Question: How do i define a following layout in my xml file:

I hope you got it from image that i want to display TextView1 on 1st Row, and in 2nd Row, TextView2 on Left and TextView3 on Right side.
How do i define this layout?
i know the layout_gravity attribute but not getting success, so pls share your code
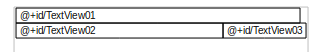
Answer: I think this solve your problem

'''
<LinearLayout android:id="@+id/LinearLayout01"
android:layout_width="fill_parent" android:layout_height="fill_parent"
xmlns:android="http://schemas.android.com/apk/res/android"
android:orientation="vertical">
<TableLayout android:id="@+id/TableLayout01"
android:layout_height="wrap_content" android:layout_width="fill_parent"
android:stretchColumns="0">
<TableRow android:id="@+id/TableRow01" android:layout_height="wrap_content"
android:layout_width="fill_parent">
<TextView android:text="@+id/TextView01" android:id="@+id/TextView01"
android:layout_width="wrap_content" android:layout_height="wrap_content"></TextView>
</TableRow>
<TableRow android:id="@+id/TableRow02" android:layout_height="wrap_content"
android:layout_width="fill_parent">
<TextView android:text="@+id/TextView03" android:id="@+id/TextView03"
android:layout_width="wrap_content" android:layout_height="wrap_content"></TextView>
<TextView android:text="@+id/TextView04" android:id="@+id/TextView04"
android:layout_width="wrap_content" android:layout_height="wrap_content"></TextView>
</TableRow>
</TableLayout>
</LinearLayout>
'''
'''
<LinearLayout android:id="@+id/LinearLayout01"
android:layout_width="fill_parent" android:layout_height="fill_parent"
xmlns:android="http://schemas.android.com/apk/res/android"
android:orientation="vertical">
<TextView android:text="@+id/TextView01" android:id="@+id/TextView01" android:layout_height="wrap_content" android:layout_width="fill_parent"></TextView>
<LinearLayout android:id="@+id/LinearLayout02"
android:layout_height="wrap_content" android:layout_width="fill_parent">
<TextView android:text="@+id/TextView02" android:id="@+id/TextView02"
android:layout_height="wrap_content" android:layout_width="fill_parent"
android:layout_weight="1"></TextView>
<TextView android:text="@+id/TextView03" android:id="@+id/TextView03"
android:layout_width="wrap_content" android:layout_height="wrap_content"></TextView>
</LinearLayout>
</LinearLayout>
'''

'''
<LinearLayout android:id="@+id/LinearLayout01"
android:layout_width="fill_parent" android:layout_height="fill_parent"
xmlns:android="http://schemas.android.com/apk/res/android"
android:orientation="vertical">
<TextView android:text="@+id/TextView01" android:id="@+id/TextView01" android:layout_height="wrap_content" android:layout_width="fill_parent" android:layout_marginRight="15dip"></TextView>
<LinearLayout android:id="@+id/LinearLayout02"
android:layout_height="wrap_content" android:layout_width="fill_parent">
<TextView android:text="@+id/TextView02" android:id="@+id/TextView02"
android:layout_height="wrap_content" android:layout_width="fill_parent"
android:layout_weight="1"></TextView>
<TextView android:text="@+id/TextView03" android:id="@+id/TextView03"
android:layout_width="wrap_content" android:layout_height="wrap_content"></TextView>
</LinearLayout>
</LinearLayout>
'''